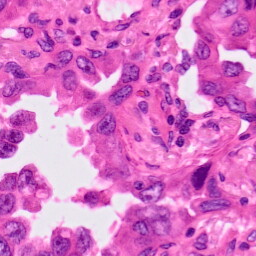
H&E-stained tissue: Lung